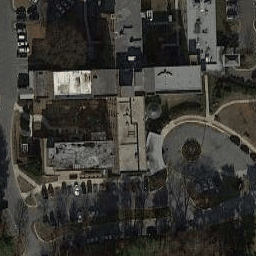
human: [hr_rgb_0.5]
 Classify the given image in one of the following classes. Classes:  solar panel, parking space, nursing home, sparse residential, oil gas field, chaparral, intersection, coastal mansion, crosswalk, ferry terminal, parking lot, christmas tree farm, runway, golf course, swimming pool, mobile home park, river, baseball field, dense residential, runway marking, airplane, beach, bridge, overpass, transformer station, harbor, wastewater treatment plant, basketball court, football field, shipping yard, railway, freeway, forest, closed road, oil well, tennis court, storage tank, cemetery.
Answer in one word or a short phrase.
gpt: nursing home